Field crop: maize
Growth stage: 2
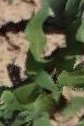
Species: maize